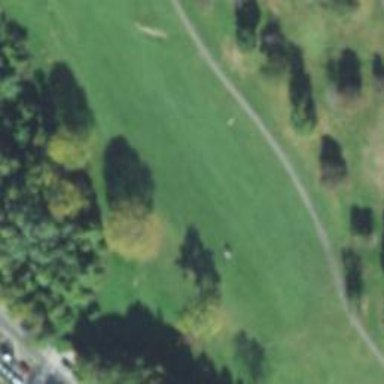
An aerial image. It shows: Golf hole.